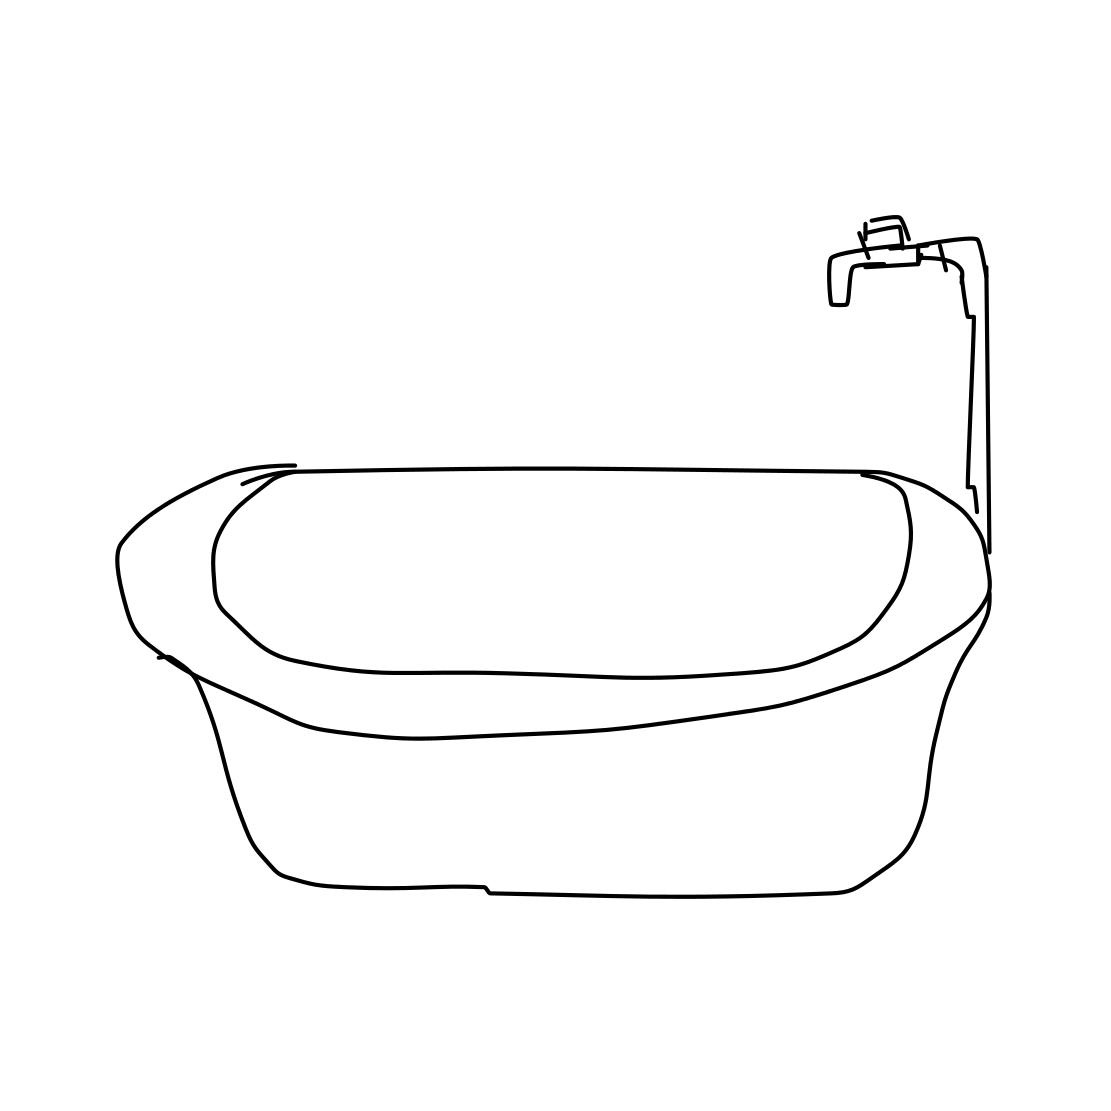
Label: bathtub